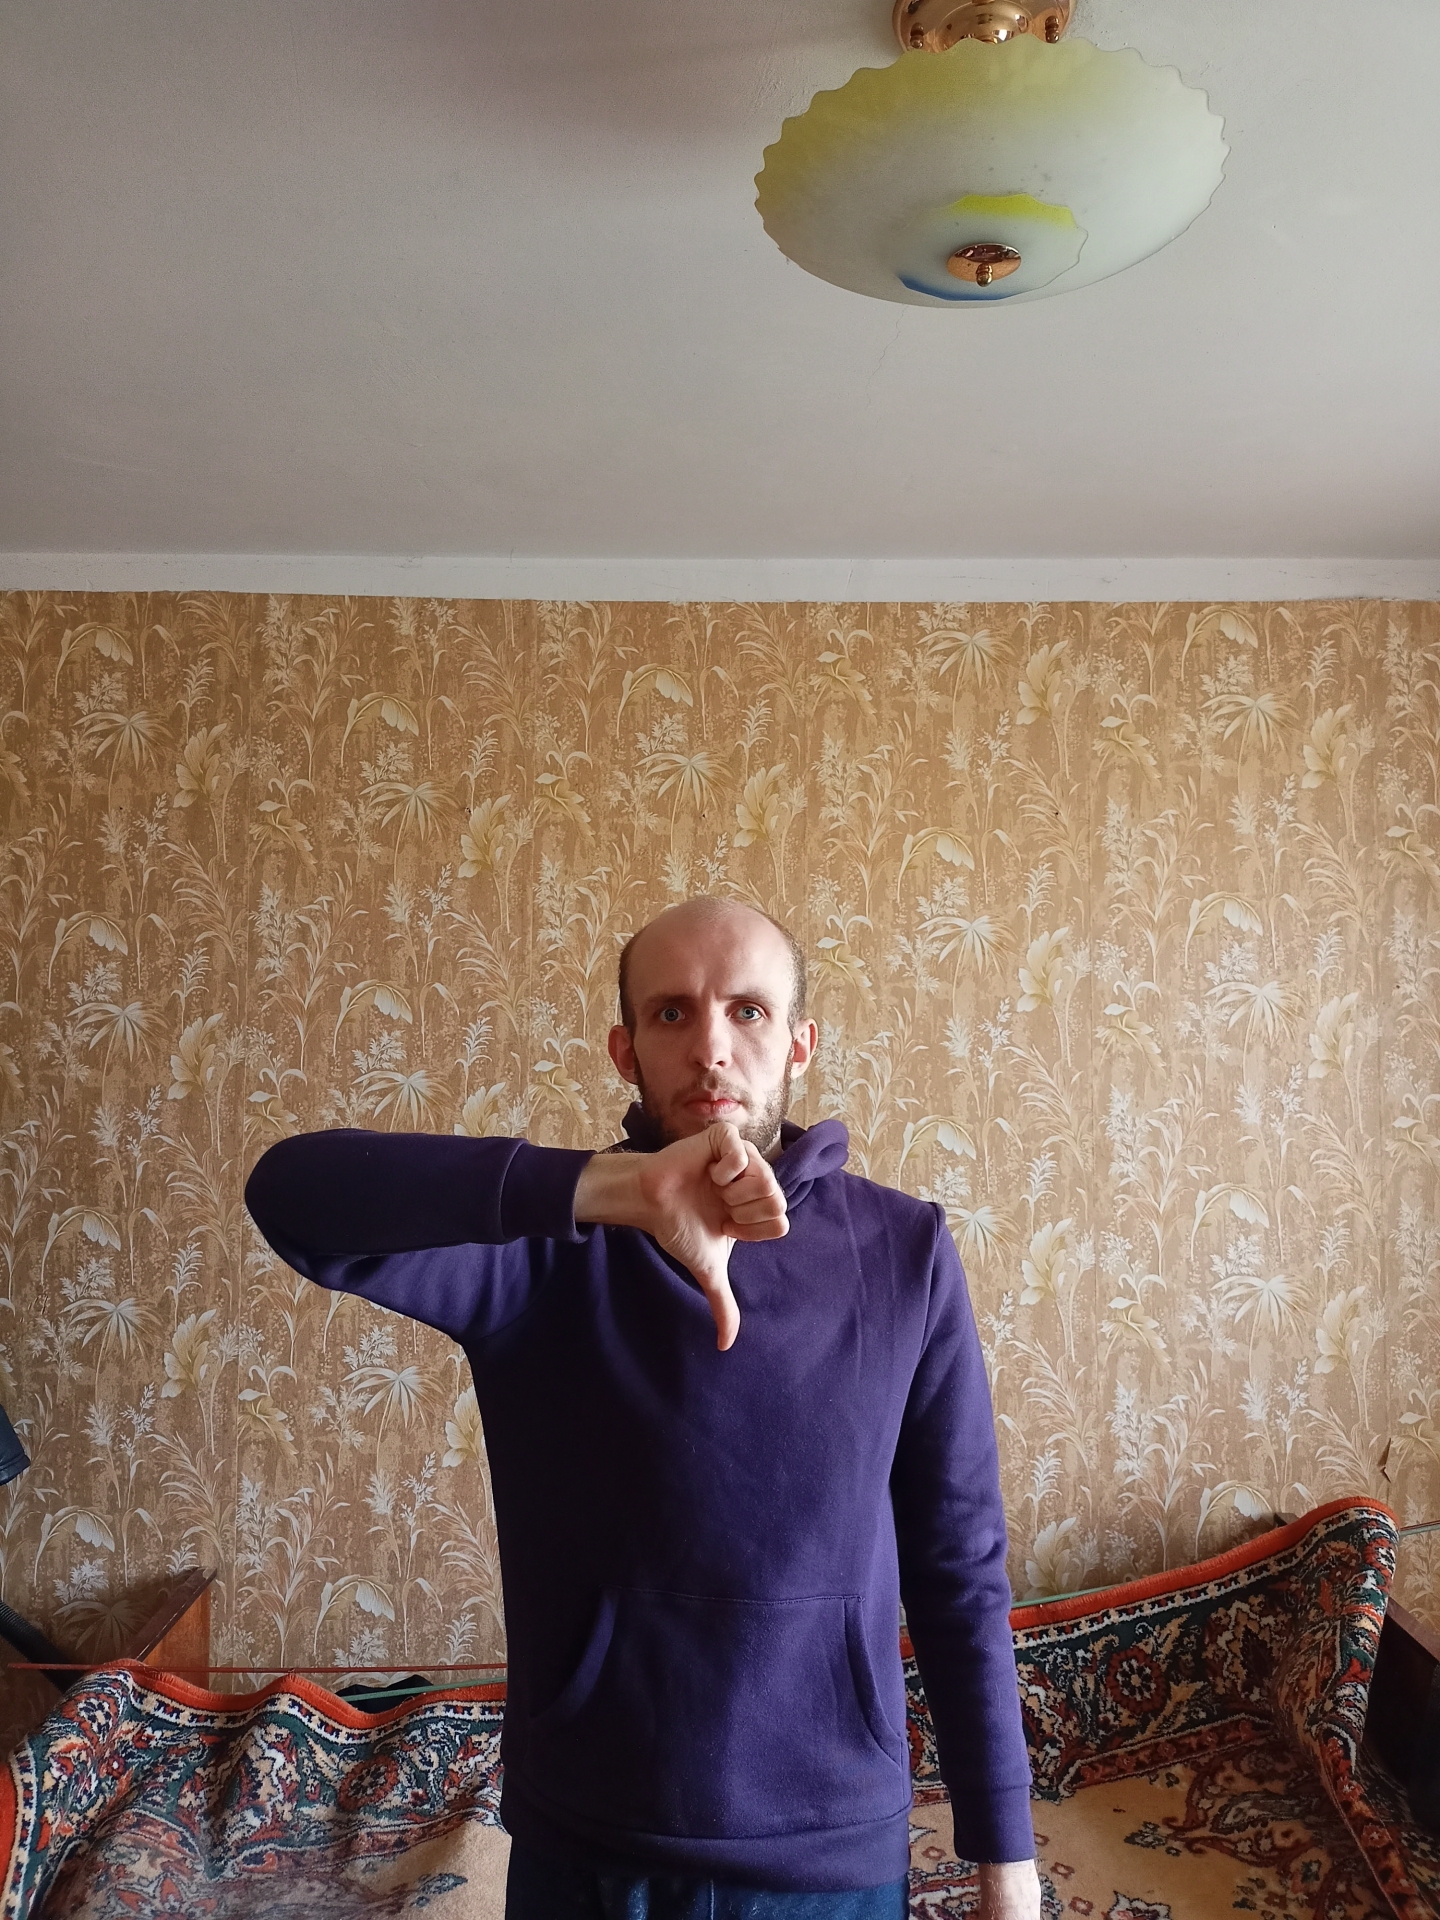
Label: clear